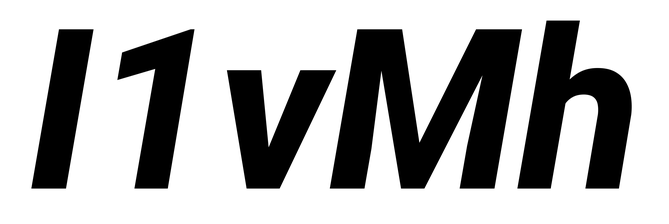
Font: Roboto-Italic_ExtraBold_Italic